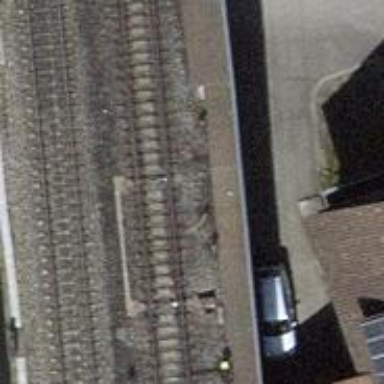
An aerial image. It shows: Railway with electrified contact lines.